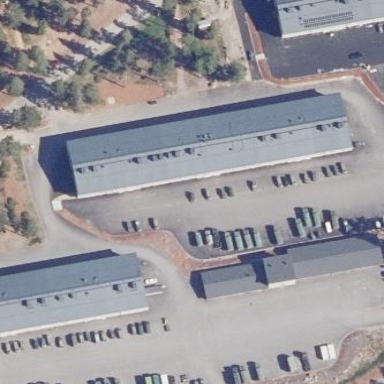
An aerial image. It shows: Military building that serves as barracks.